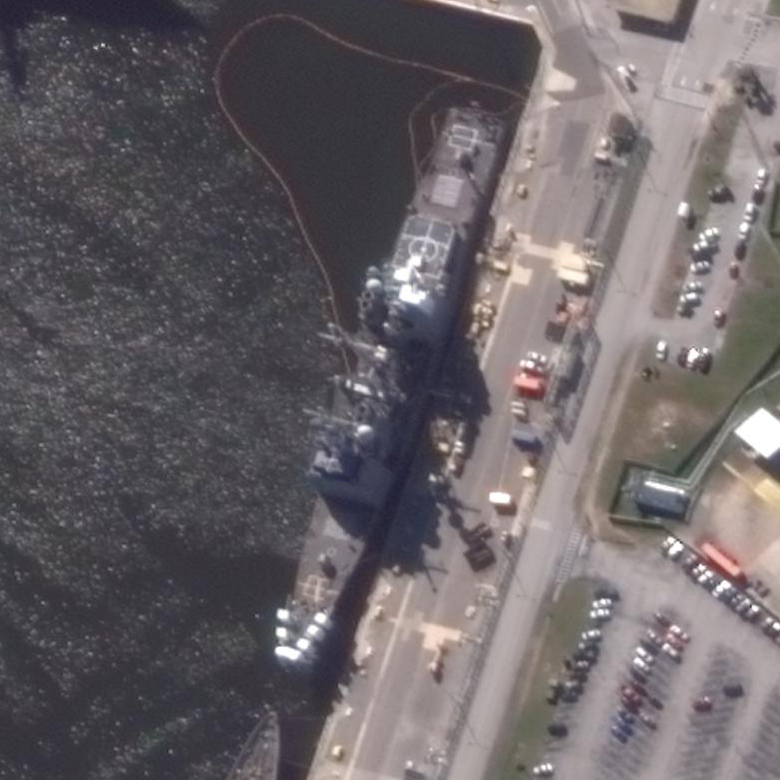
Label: cruiser